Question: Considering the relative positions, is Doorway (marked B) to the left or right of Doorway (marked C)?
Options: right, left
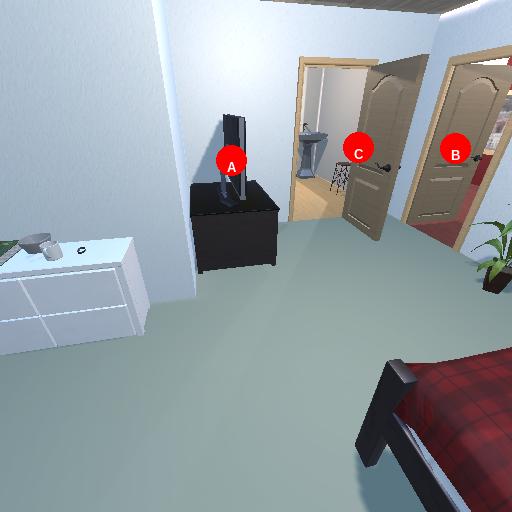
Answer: right